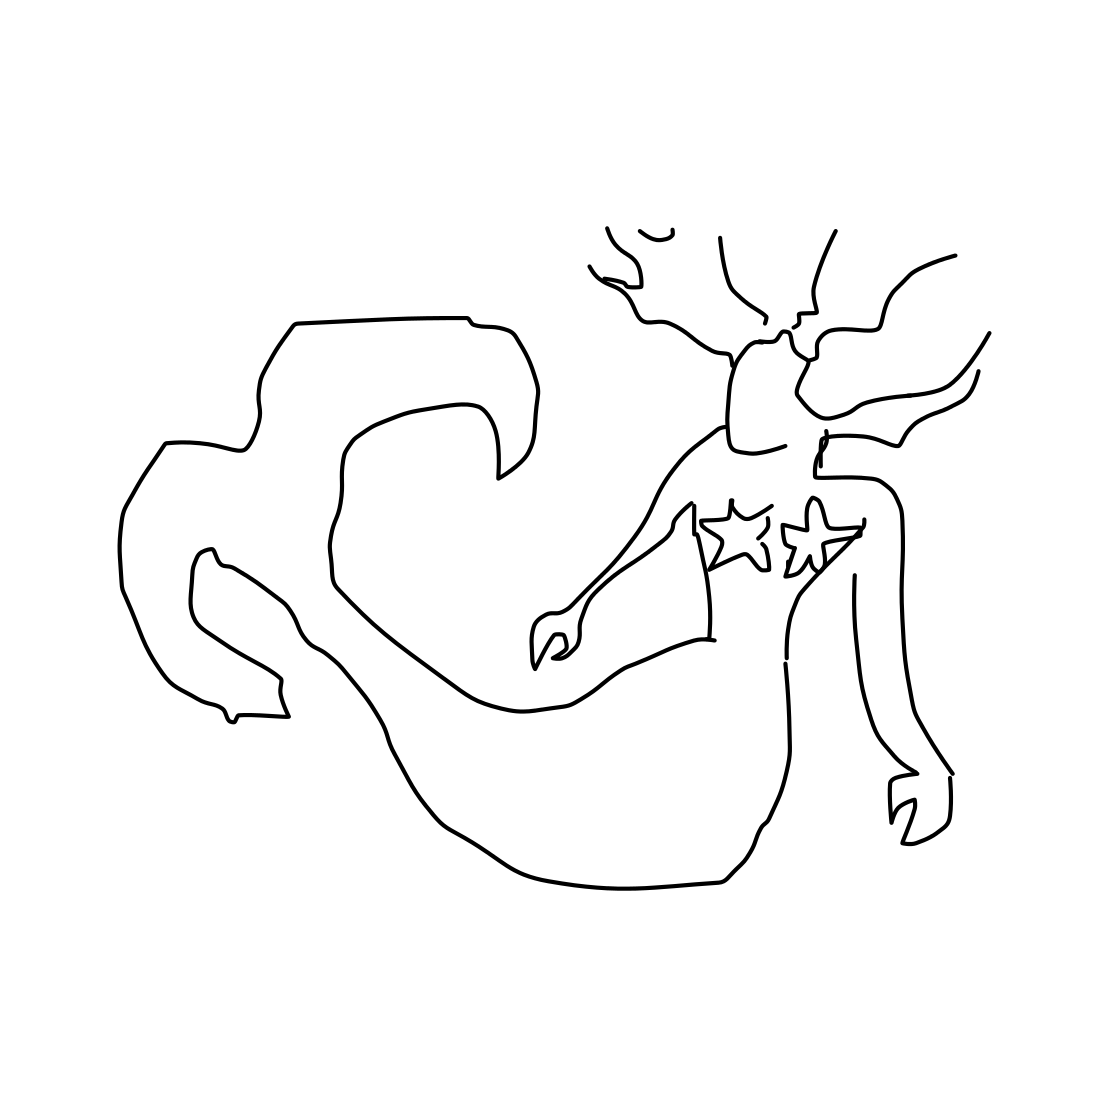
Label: mermaid